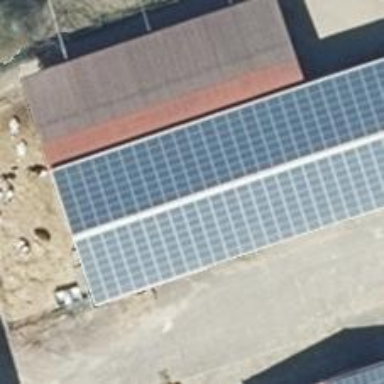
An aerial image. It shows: Solar-powered generator using photovoltaic technology. This small installation generates electricity through solar photovoltaic panels.